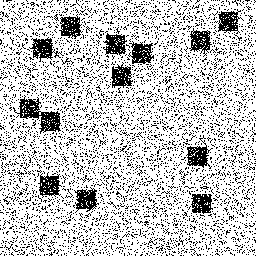
Squares: 13
Triangles: 0
Stars: 0
Total shapes: 13